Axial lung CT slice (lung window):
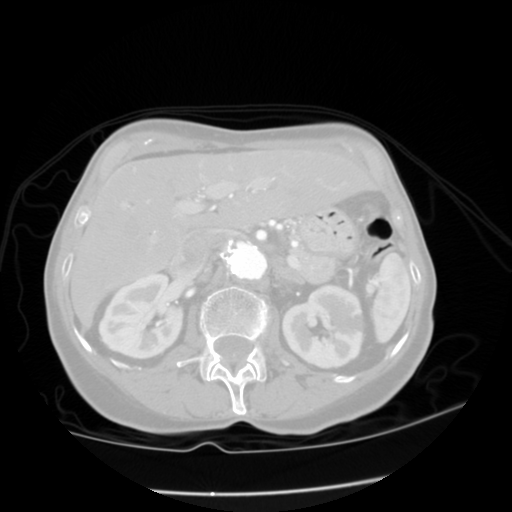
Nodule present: no